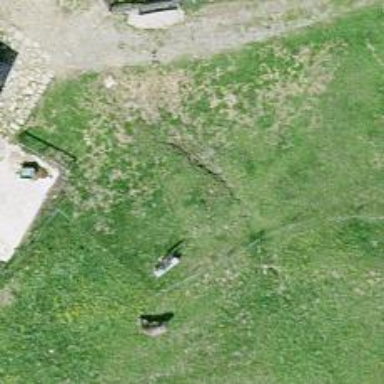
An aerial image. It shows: Wayside cross with historic significance.